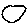
Label: circle